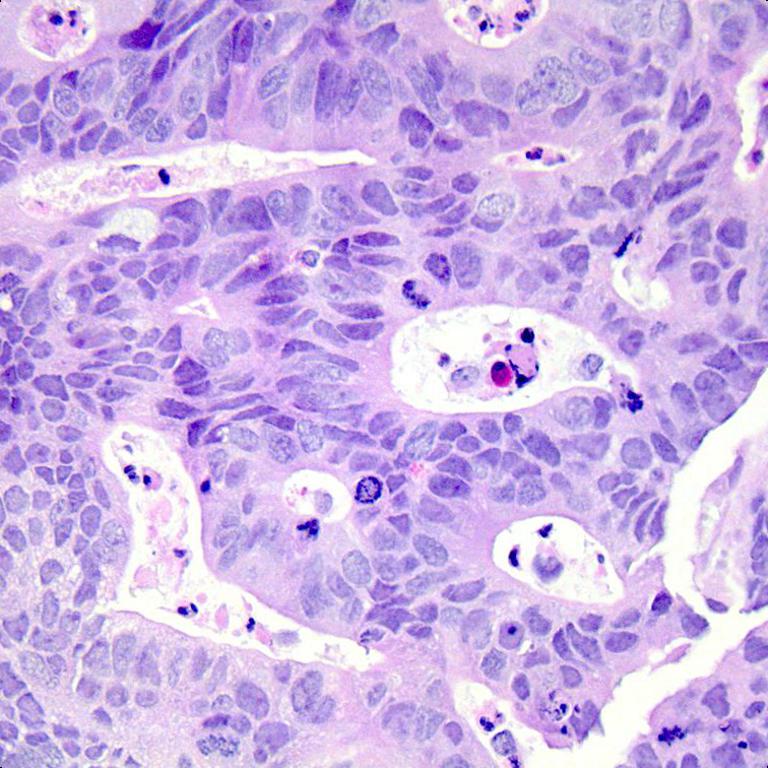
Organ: colon
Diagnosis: adenocarcinomas